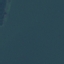
Label: SeaLake